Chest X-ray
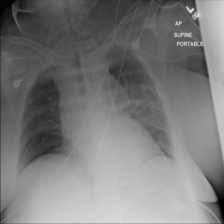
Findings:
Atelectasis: negative
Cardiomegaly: negative
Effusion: negative
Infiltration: negative
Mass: negative
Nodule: negative
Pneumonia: negative
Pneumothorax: negative
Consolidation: negative
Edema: negative
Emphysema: negative
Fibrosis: negative
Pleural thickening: negative
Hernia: negative